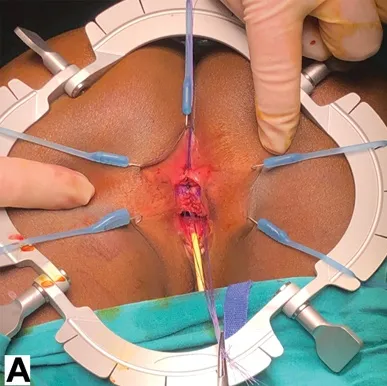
A
) The perineal body is then reconstructed with interrupted absorbable sutures and the sphincter complex is reapproximated.
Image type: medical_photograph (other_medical_photograph)